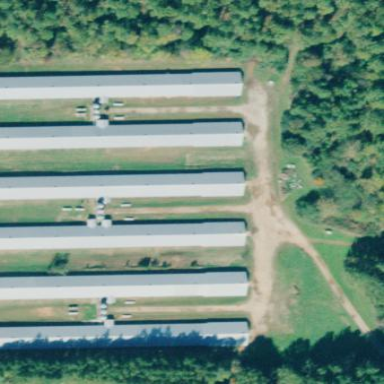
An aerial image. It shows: Poultry farmyard.